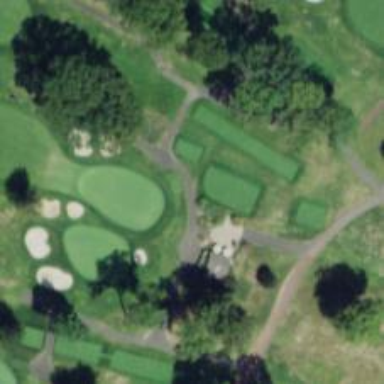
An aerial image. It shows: Path used for both walking and golf.